Question: I am behind a corporate proxy server which requires credentials. I have been trying to connect to a TFS server (on tfspreview.com) with for the last 2 hours with no success. Every attempt has been met with this error:

The integrated browser works fine when I initiate it. It asks me for my proxy login credentials and once entered, off I go. So there is some different method of connection happening here.
I have also navigated to the TFS server, and once in my project I clicked . The new instance fails with this message in the output:
'''
HTTP code 407: Proxy Authentication Required
'''
I have tried everything that I found on <URL> to no avail. I have made every edit and combination edits to that I have found with no success.
Could it be that the 2010 version is somehow different than the 2012 Pro edition? I am running Windows 7.
Can anyone shed some light? Please?
This problem also applies to Visual Studio 2013
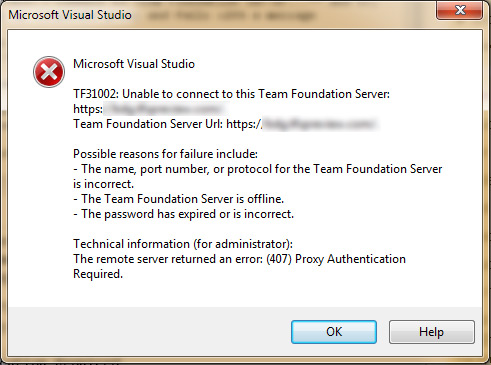
Answer: Now, what happened was VS tried to do an automatic update but was stopped by the proxy. I was prompted for credentials and the check took place.
I was inspired to check the TFS server connection just for kicks in case that prompt would possibly establish a connection for the TFS server to tunnel through... lo and behold!
1. Open TOOLS>Extensions & Updates
2. Click on Updates... in the left-hand menu
3. There will be a failure notice on screen and a link to enter your credentials. Click it and enter them.
4. Close the Extension manager.
5. Click TEAM>Connect to TFS server...
6. Enter the address and it will work!
Some have suggested trying to use the proxy credential prompt by opening the integrated browser but this has not worked. I am not an expert but I think they are connecting through different channels within windows itself.
It will be a pain to have to check for updates manually every time you need to connect to the server, but this is the best solution I have come up with until Microsoft fixes this issue permanently with an update or future release.